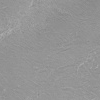
Atmospheric dust classification: not_dusty